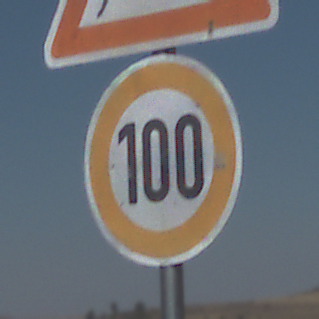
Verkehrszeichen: Geschwindigkeit100
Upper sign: WildwechselLinks
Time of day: Midday
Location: Outdoor (Nature)
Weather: Clear
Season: NotSpecified
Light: Natural